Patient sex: F
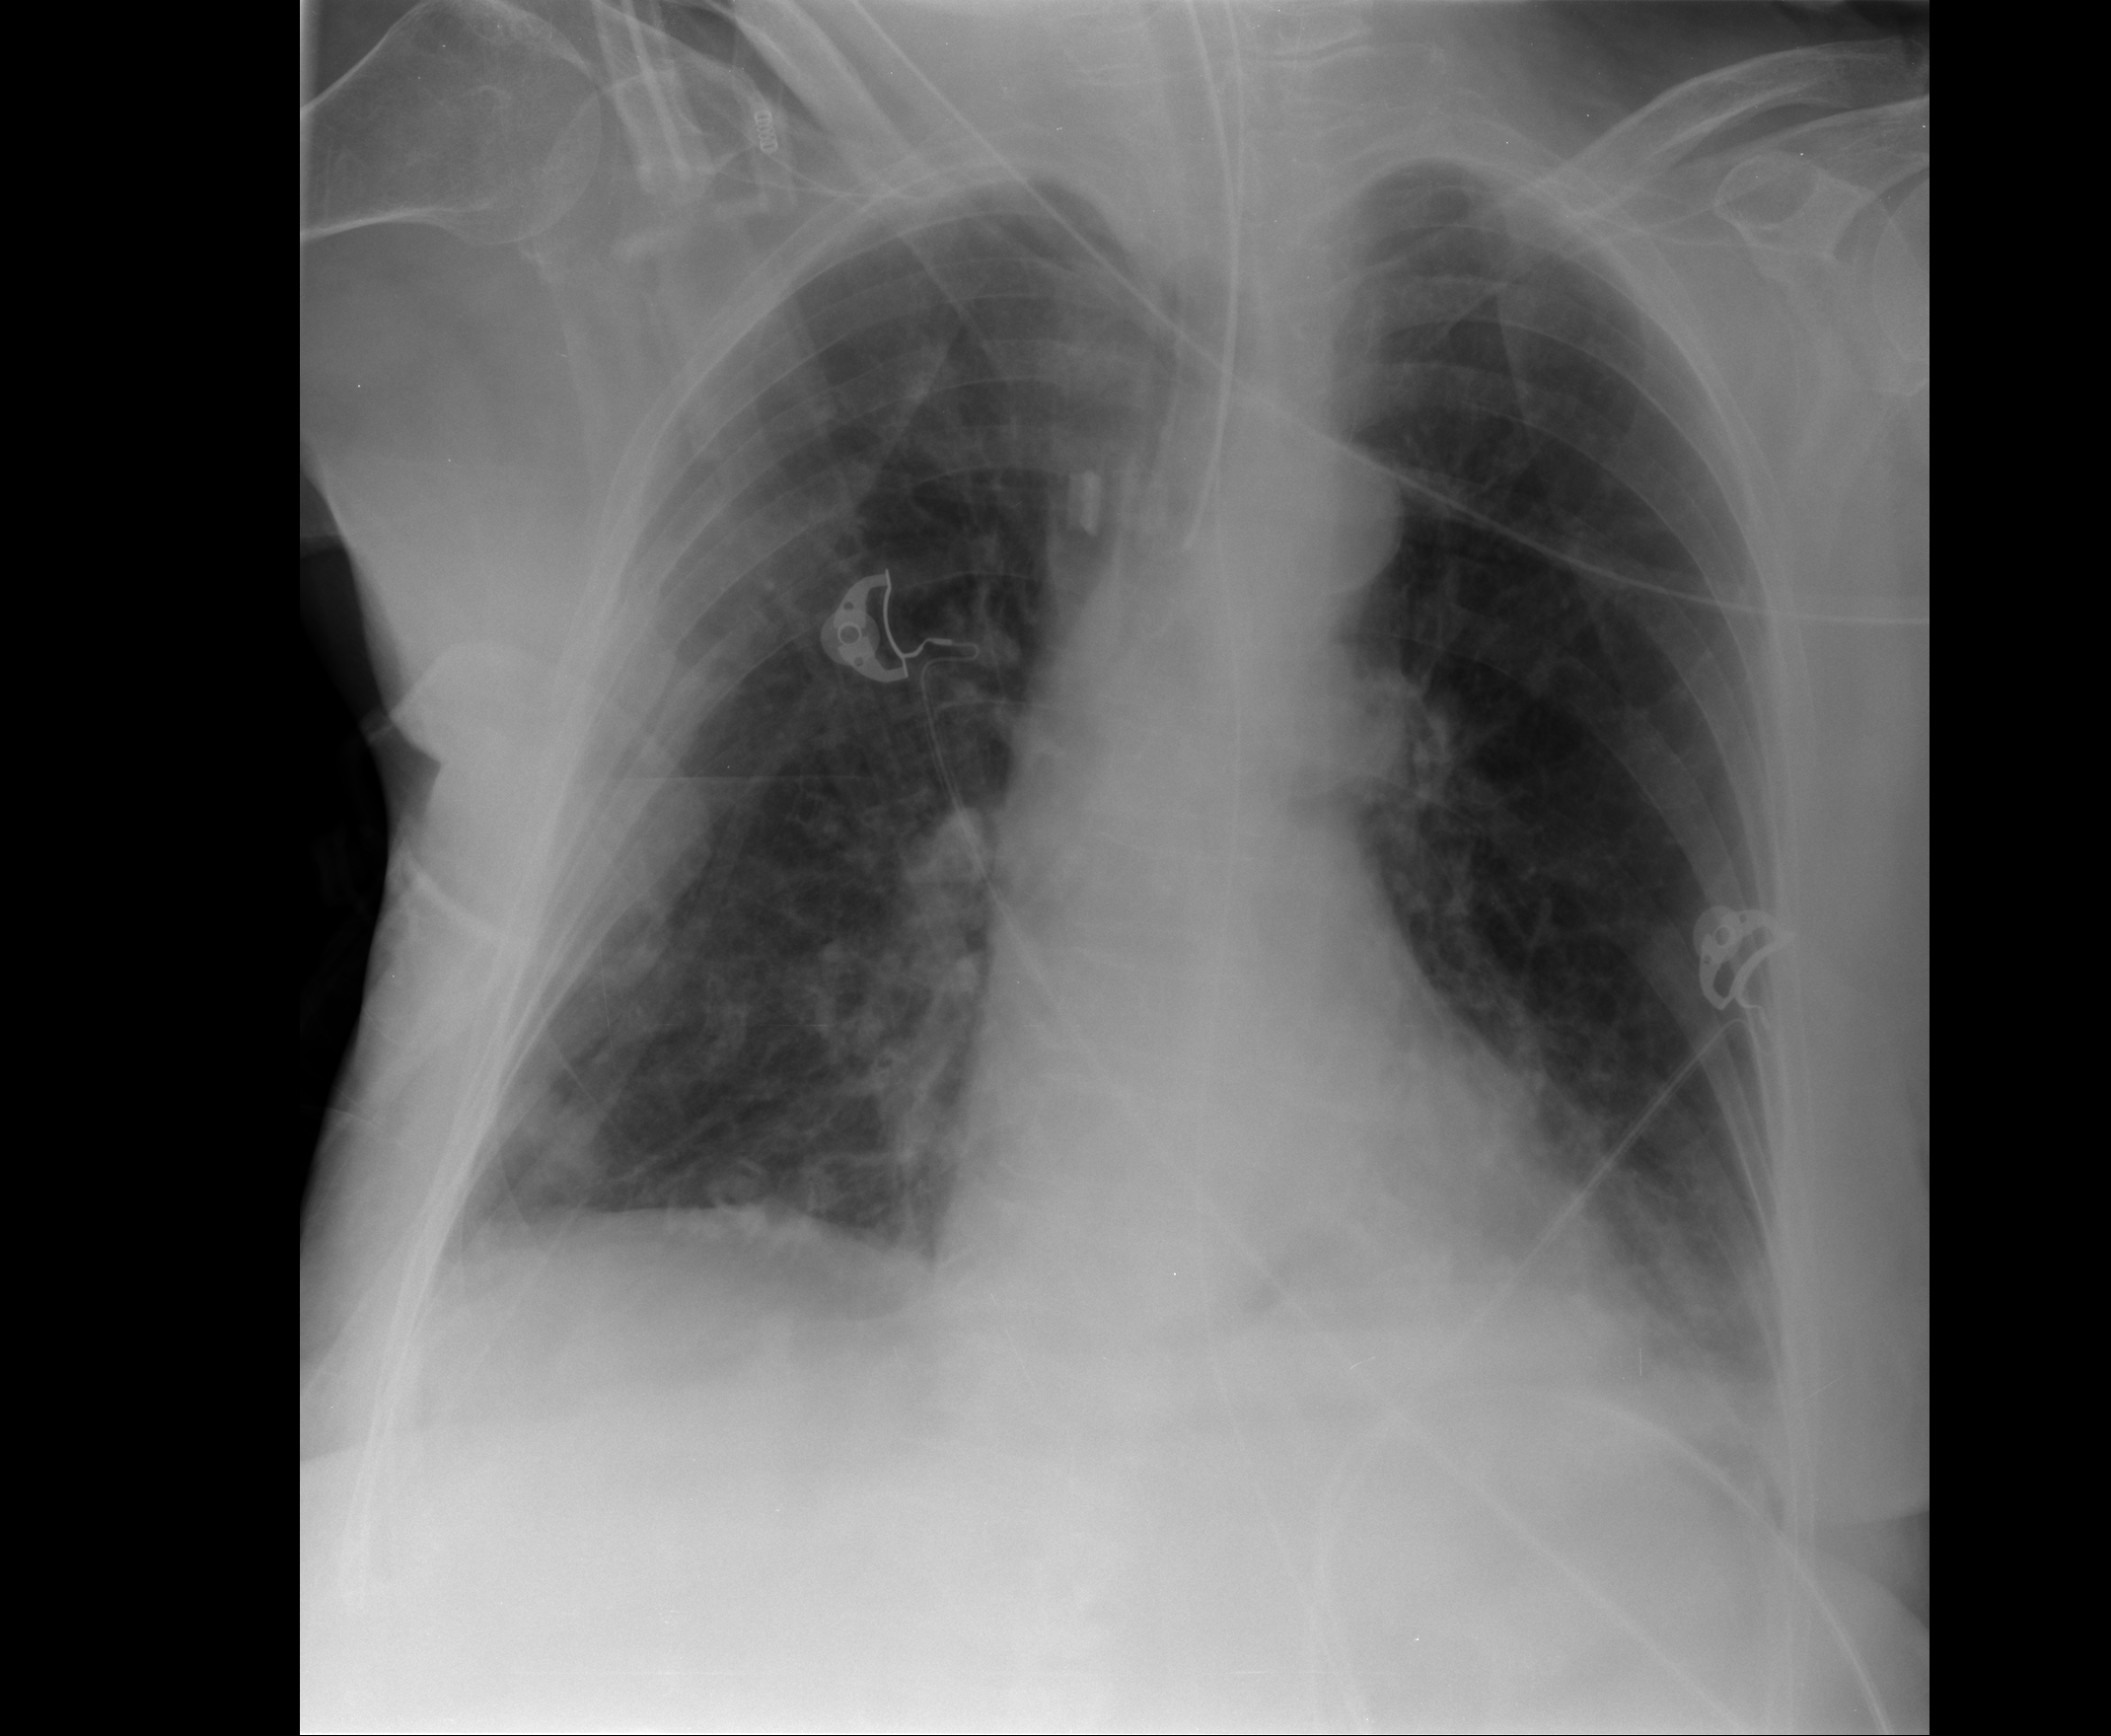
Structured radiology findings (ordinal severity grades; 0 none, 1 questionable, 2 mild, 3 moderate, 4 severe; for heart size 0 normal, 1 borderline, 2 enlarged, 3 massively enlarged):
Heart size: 0
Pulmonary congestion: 2
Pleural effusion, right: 0
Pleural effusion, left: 1
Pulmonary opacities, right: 2
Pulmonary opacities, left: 1
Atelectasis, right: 3
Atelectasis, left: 2